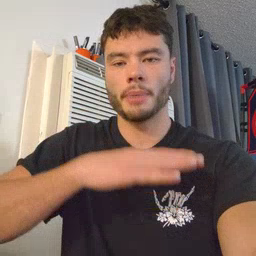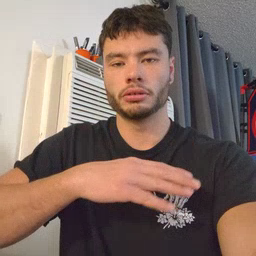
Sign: table